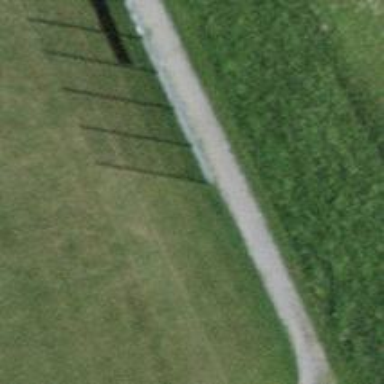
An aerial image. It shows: Fence.